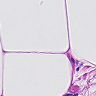
Metastatic tissue present: no